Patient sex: M
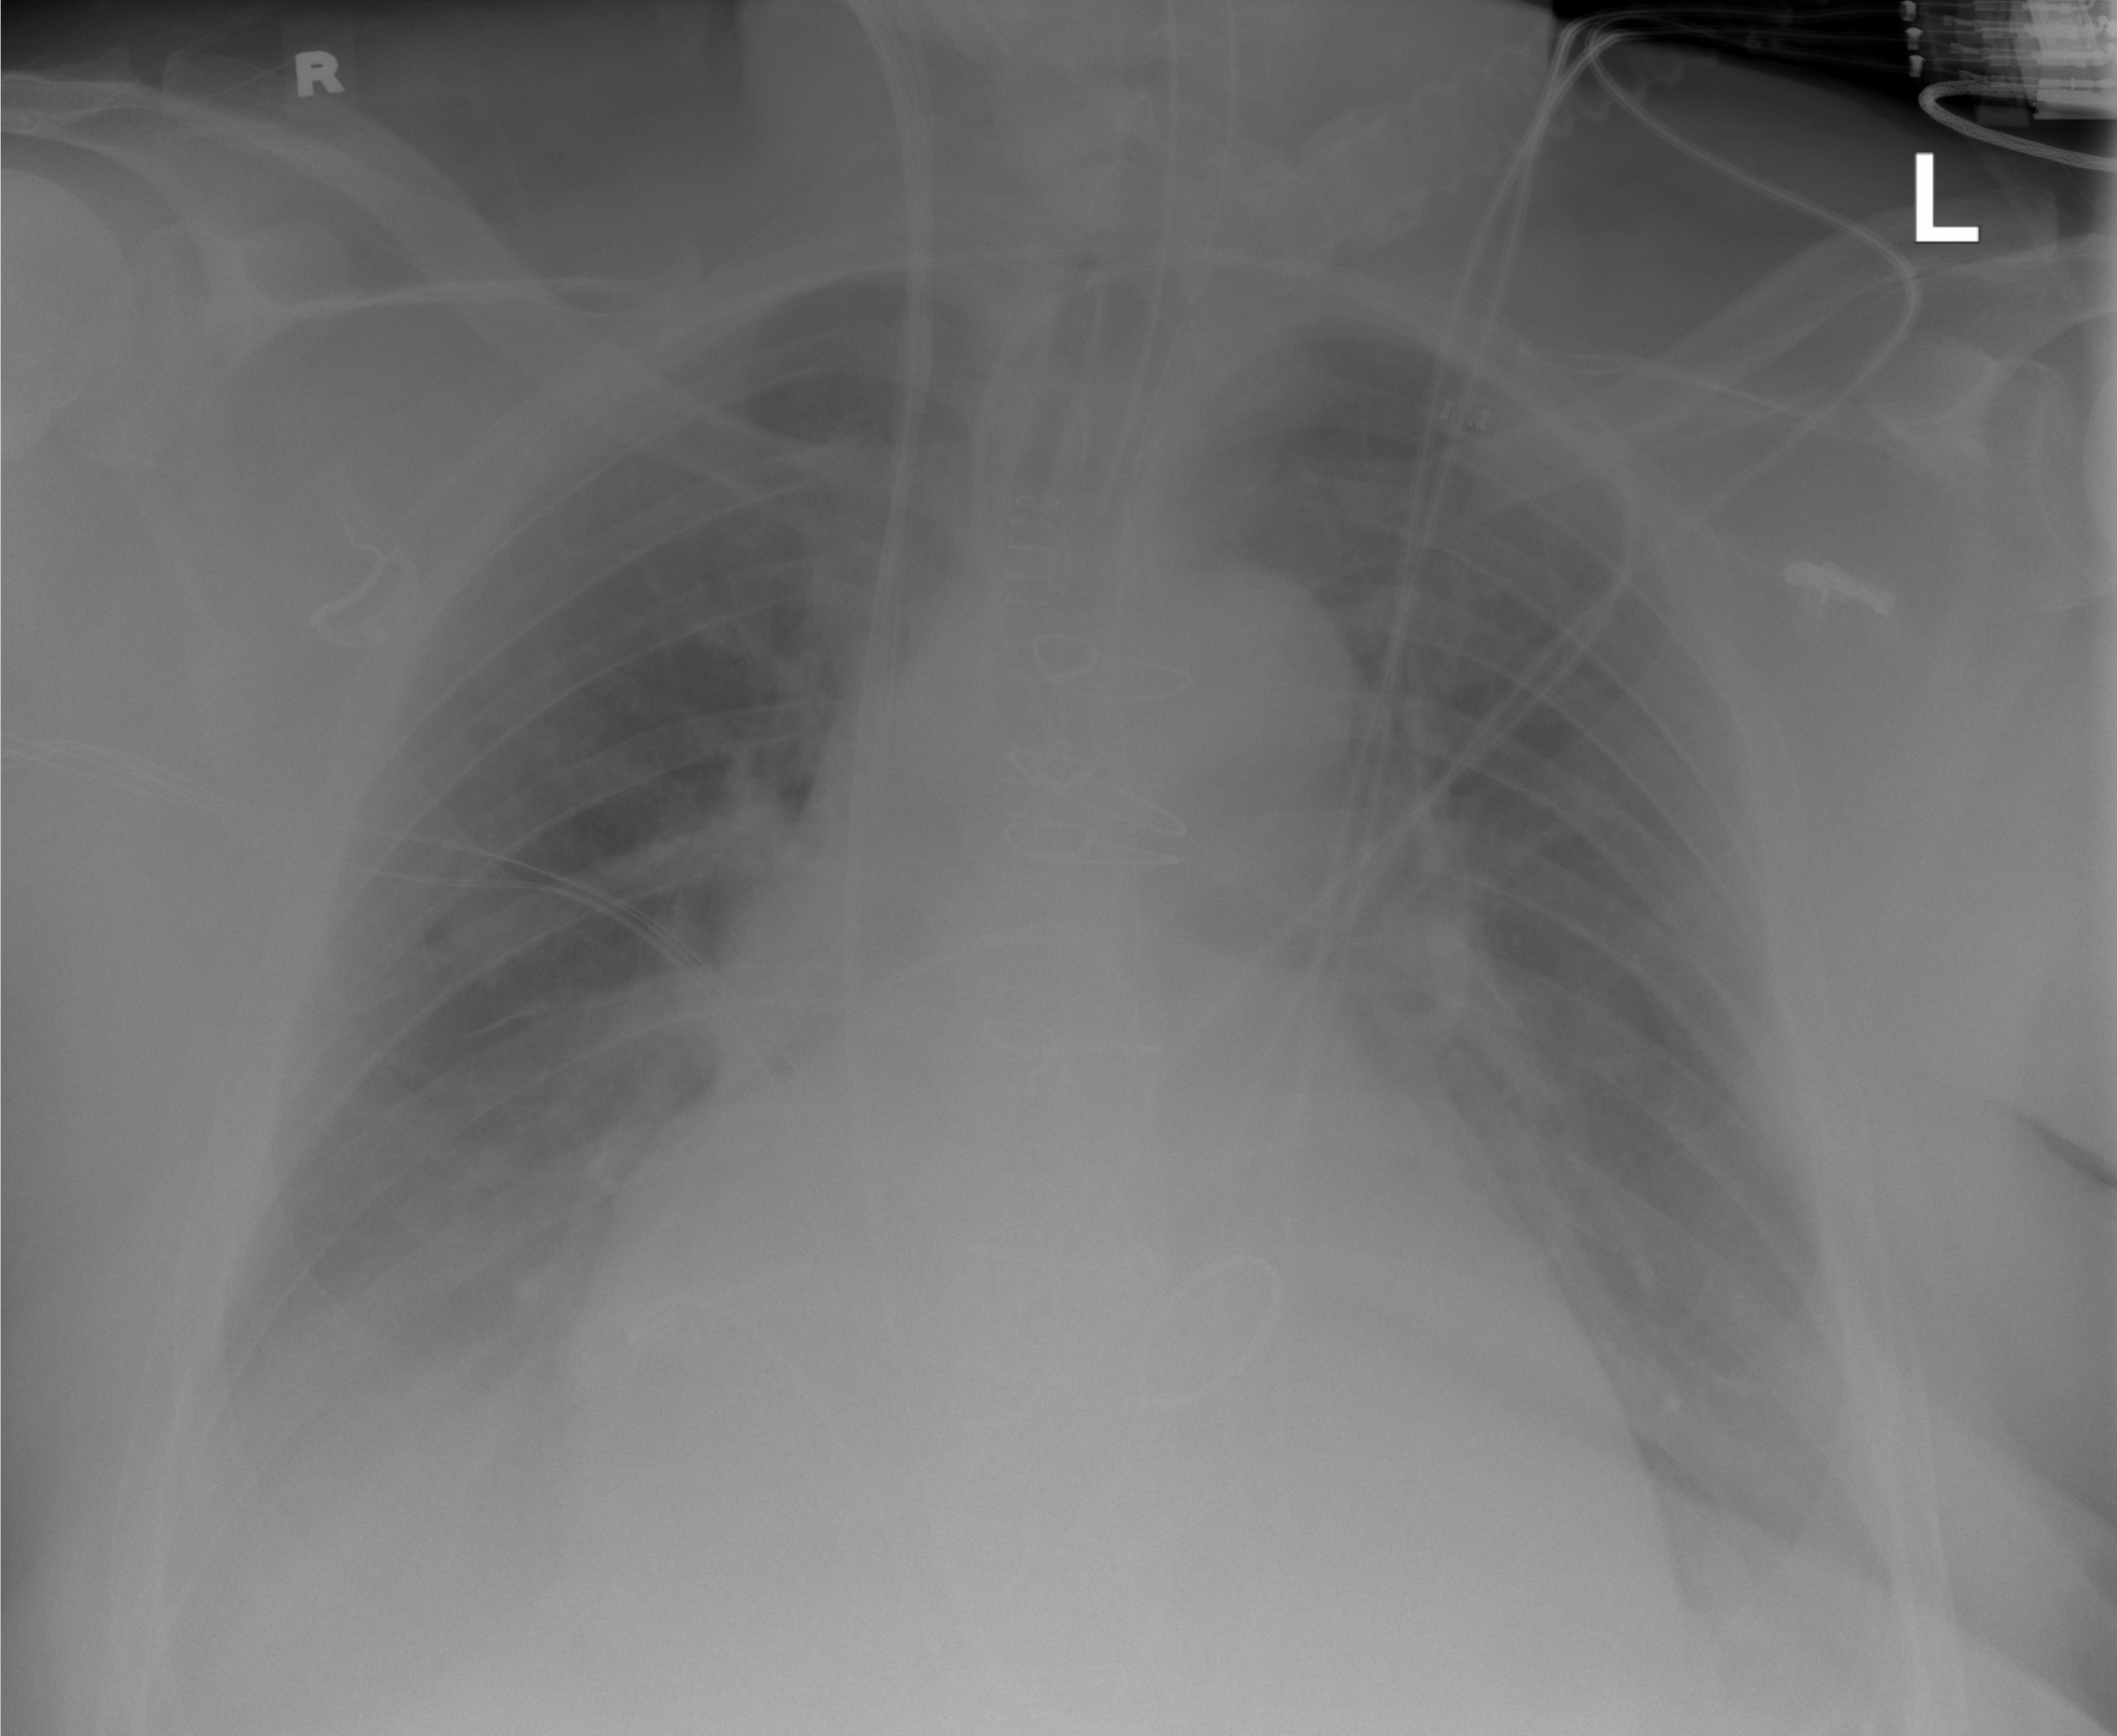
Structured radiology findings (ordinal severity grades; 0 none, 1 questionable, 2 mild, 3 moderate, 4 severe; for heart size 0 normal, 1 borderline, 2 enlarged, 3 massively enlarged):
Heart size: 2
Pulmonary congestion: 1
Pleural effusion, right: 2
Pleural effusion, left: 2
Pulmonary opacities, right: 0
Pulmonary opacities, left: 0
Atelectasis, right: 2
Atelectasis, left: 2